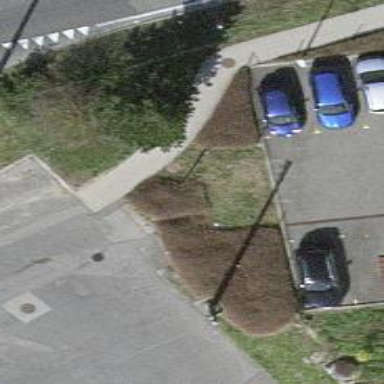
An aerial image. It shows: Urban tree with needleleaved evergreen leaves.